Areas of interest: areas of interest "Quzhou West Zhejiang Hardware City"
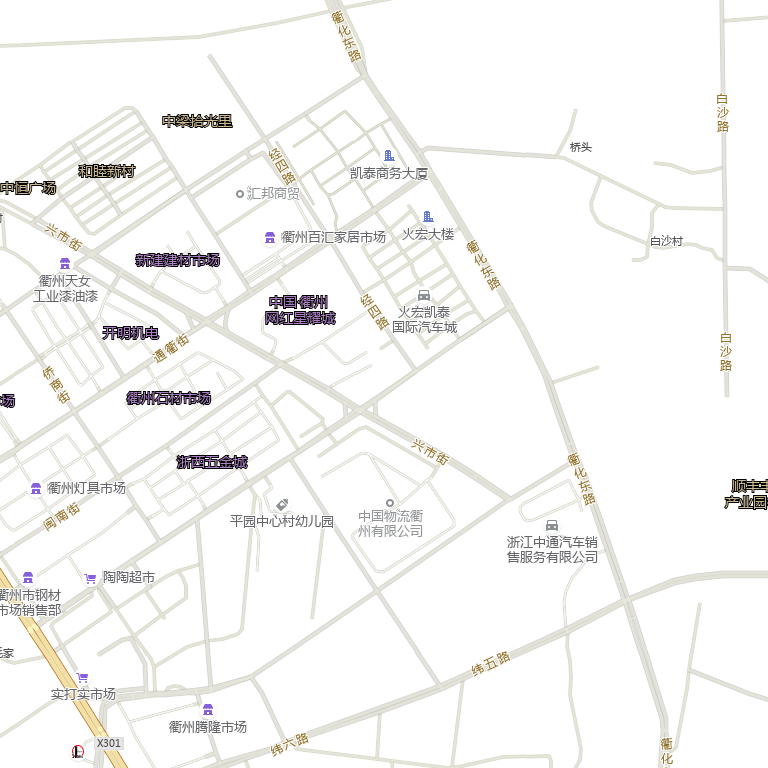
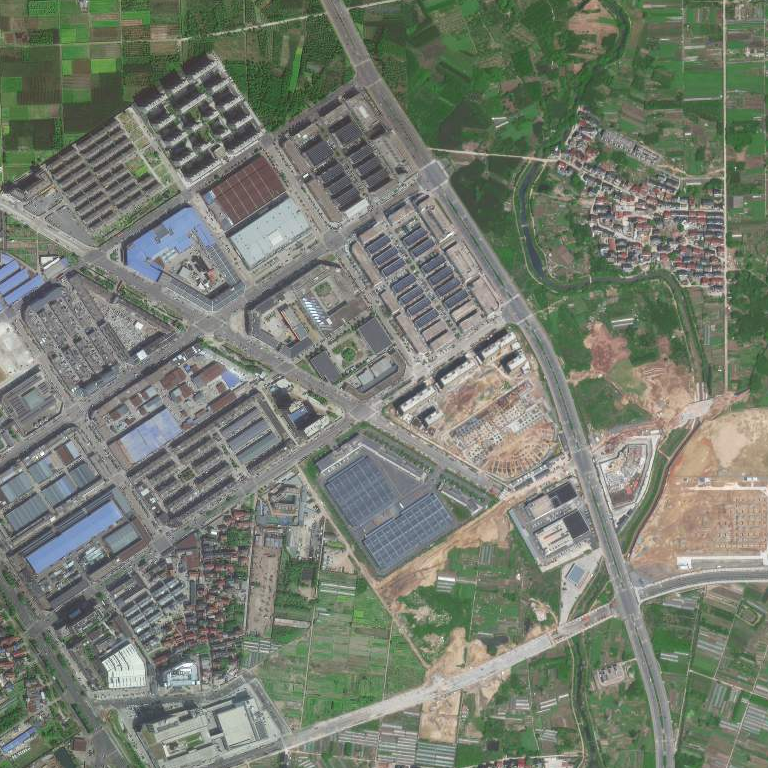